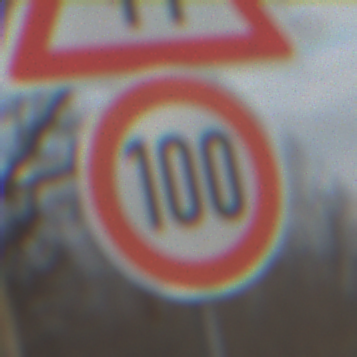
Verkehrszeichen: Geschwindigkeit100
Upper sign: EinseitigVerengteFahrbahnRechts
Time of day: MorningAfternoon
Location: Outdoor (Nature)
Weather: PartlyCloudy
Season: Autumn
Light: Natural